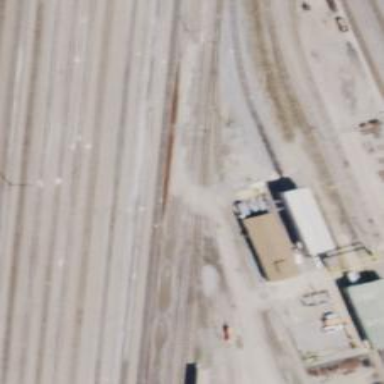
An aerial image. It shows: Railway level crossing.